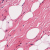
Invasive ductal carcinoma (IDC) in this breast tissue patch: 0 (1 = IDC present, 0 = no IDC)